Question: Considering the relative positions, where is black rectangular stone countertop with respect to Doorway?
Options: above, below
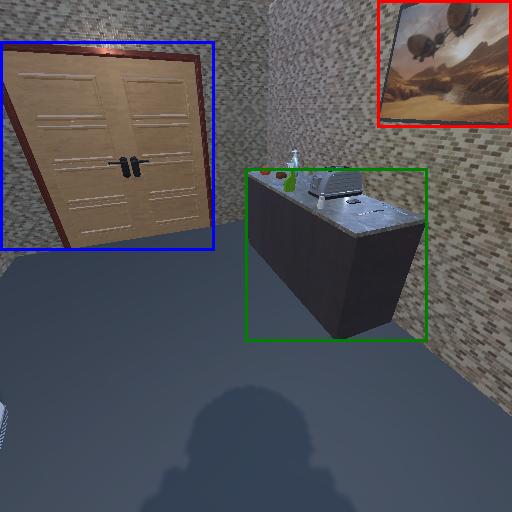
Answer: above